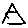
Label: triangle